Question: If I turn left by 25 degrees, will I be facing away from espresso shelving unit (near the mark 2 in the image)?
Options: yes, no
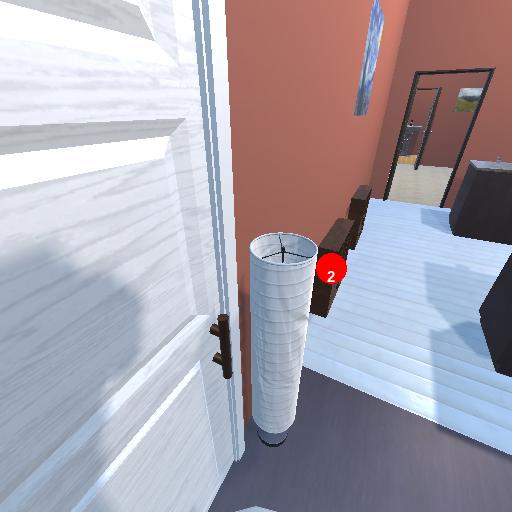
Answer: yes